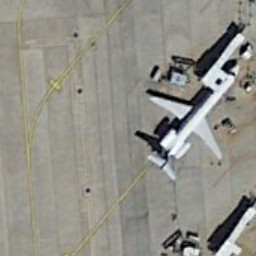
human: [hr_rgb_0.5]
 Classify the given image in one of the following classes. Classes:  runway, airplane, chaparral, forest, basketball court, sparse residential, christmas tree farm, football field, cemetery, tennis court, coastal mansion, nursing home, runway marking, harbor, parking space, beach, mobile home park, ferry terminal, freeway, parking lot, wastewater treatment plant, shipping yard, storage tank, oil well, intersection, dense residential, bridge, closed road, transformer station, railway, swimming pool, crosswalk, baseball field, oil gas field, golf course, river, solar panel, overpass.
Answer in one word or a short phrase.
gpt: airplane